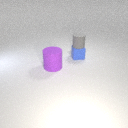
small blue rubber cube below small gray rubber cylinder